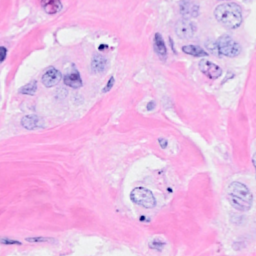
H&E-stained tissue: Breast